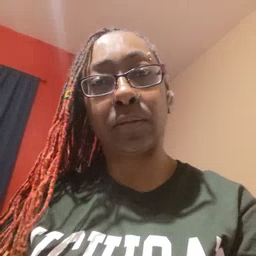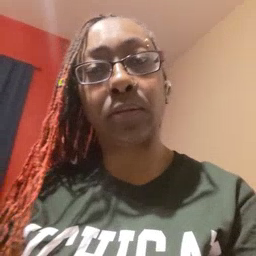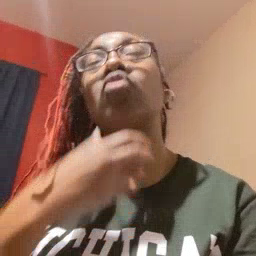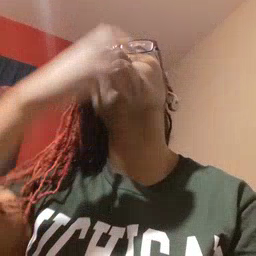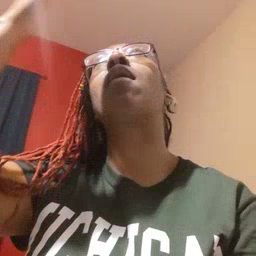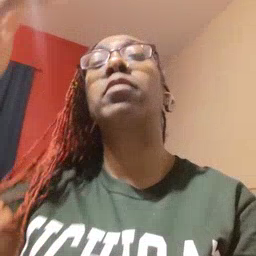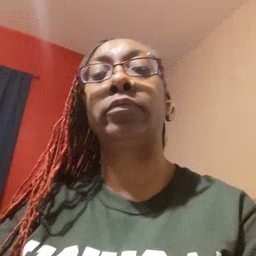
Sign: giraffe